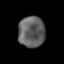
Tissue: prostate
Cell type: T cells
Senescence score: 0.2752
Nuclear area (px): 804
Mean DAPI intensity: 97.386